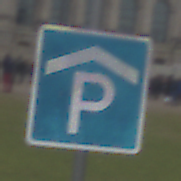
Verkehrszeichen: Parkhaus
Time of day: Midday
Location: Outdoor (Suburban)
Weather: Overcast
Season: NotSpecified
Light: Natural